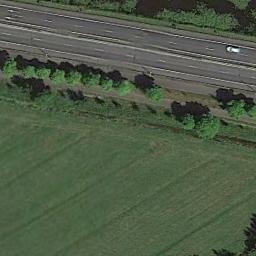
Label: meadow